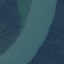
Label: River